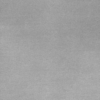
Label: dusty